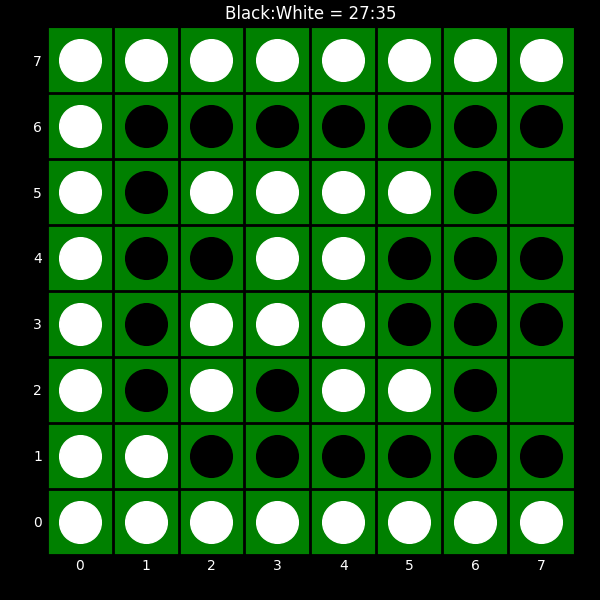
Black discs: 27
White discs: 35